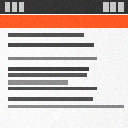
Screen state: on